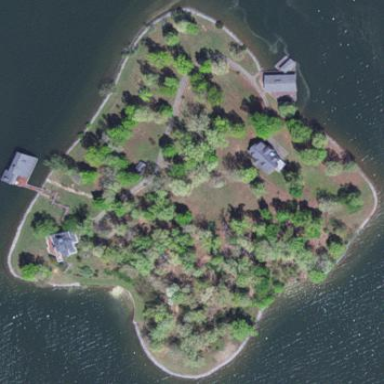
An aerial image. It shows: Islet.